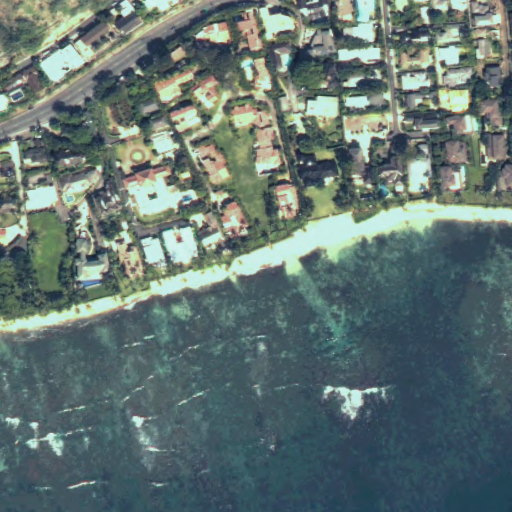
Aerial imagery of beach in Hawaii named Kaalawai Beach containing only unknown